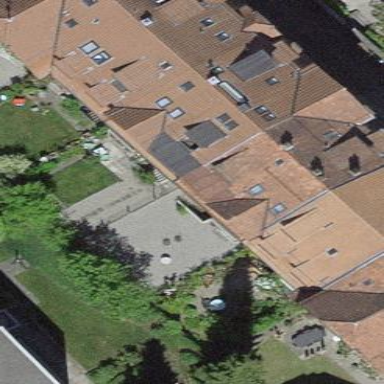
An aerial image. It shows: Building with gabled roof oriented across its structure.